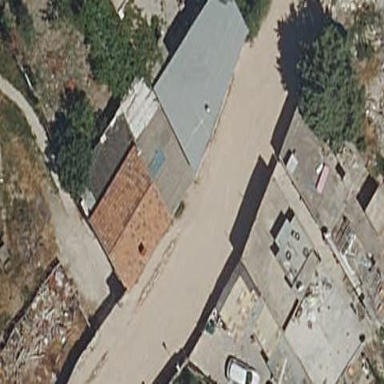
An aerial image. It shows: Detached building.